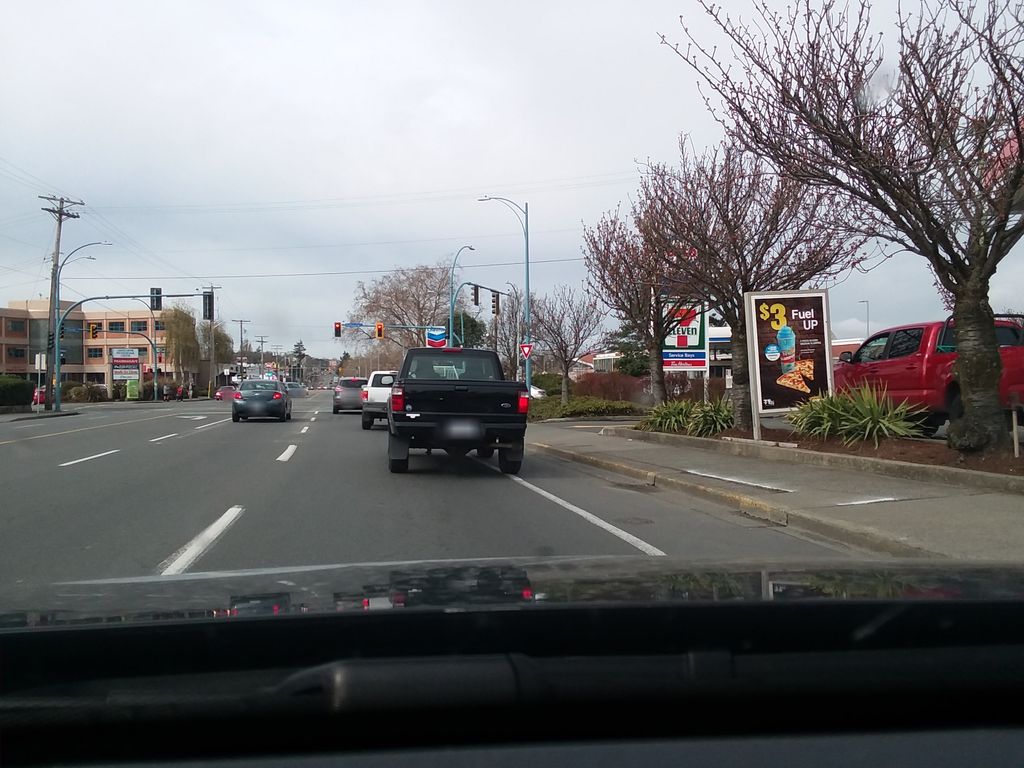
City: victoria